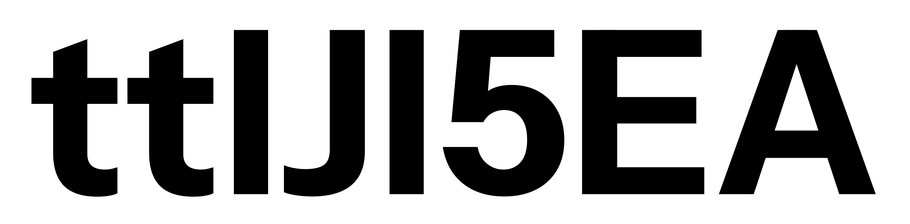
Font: InstrumentSans_Bold